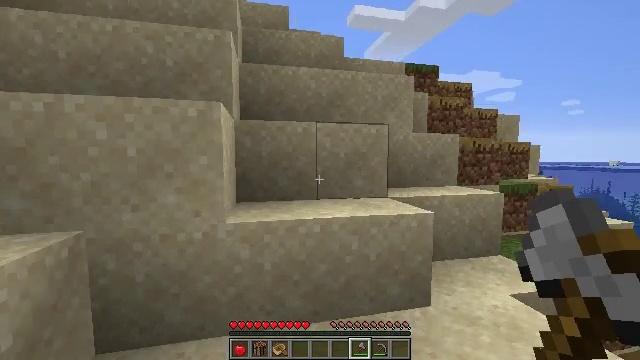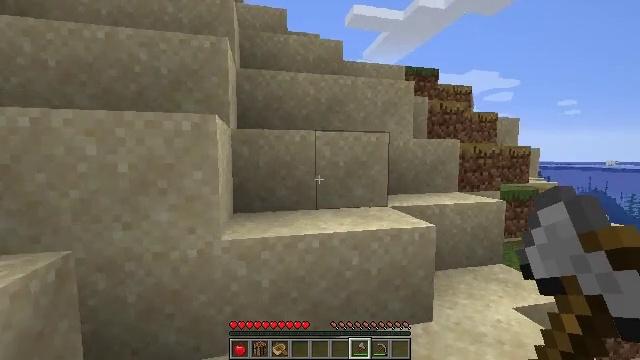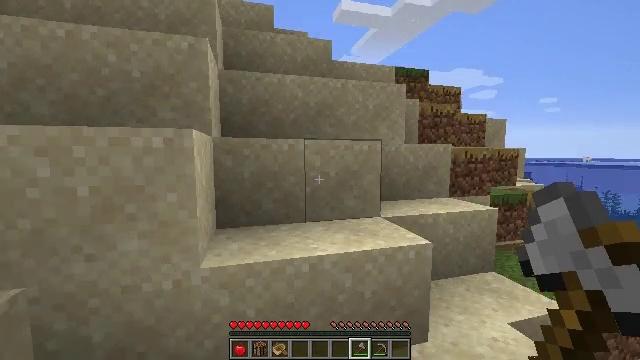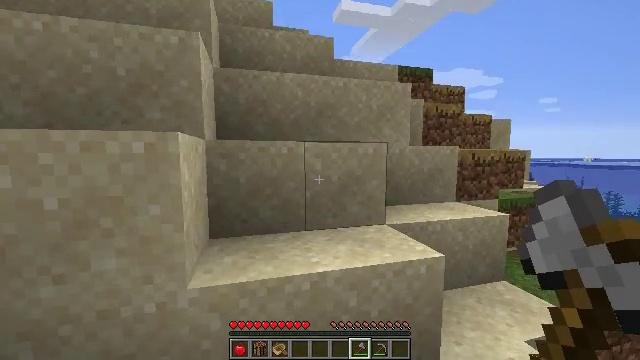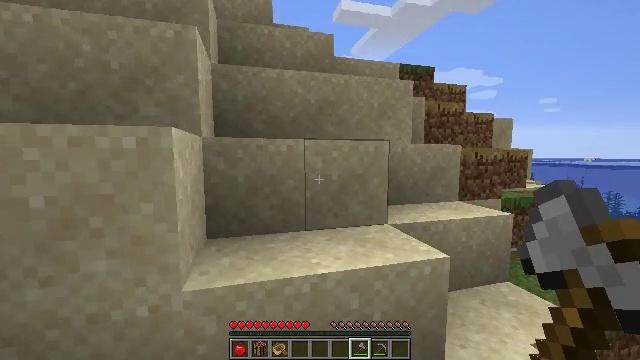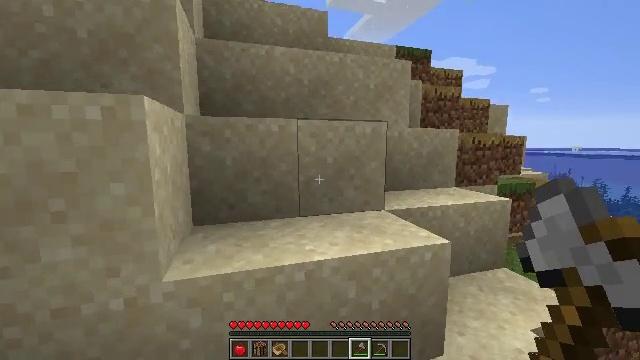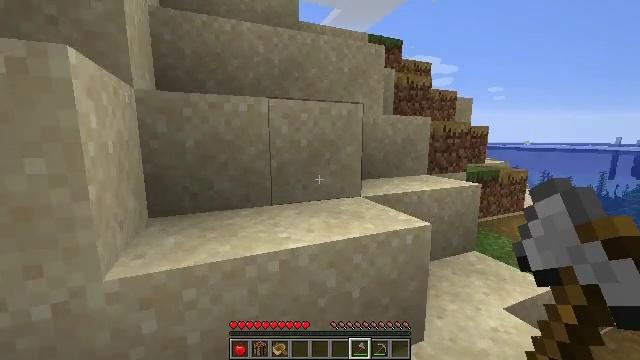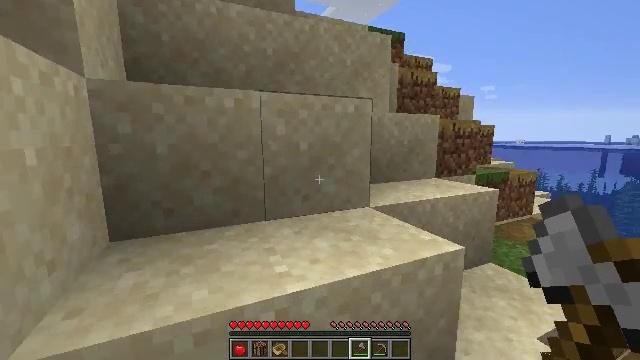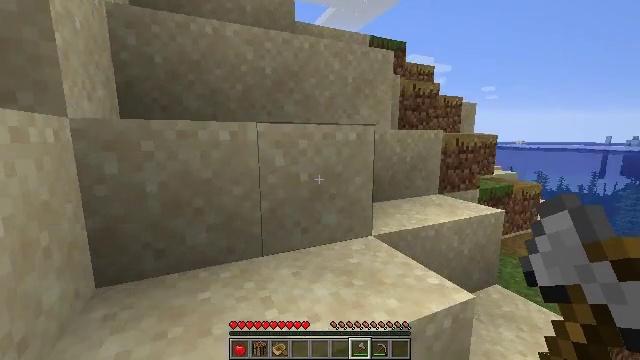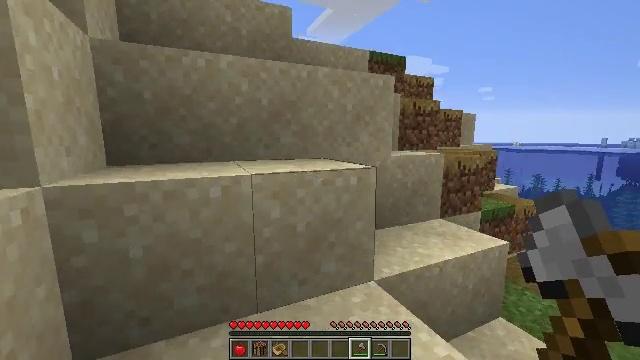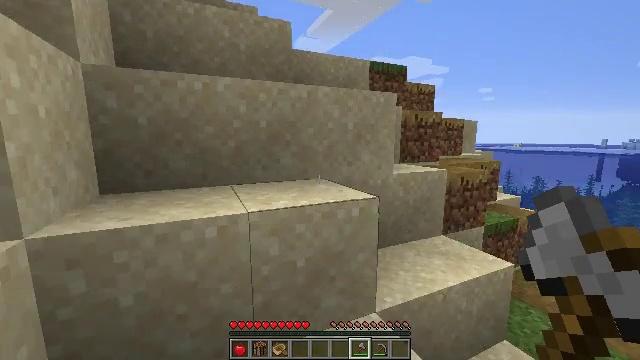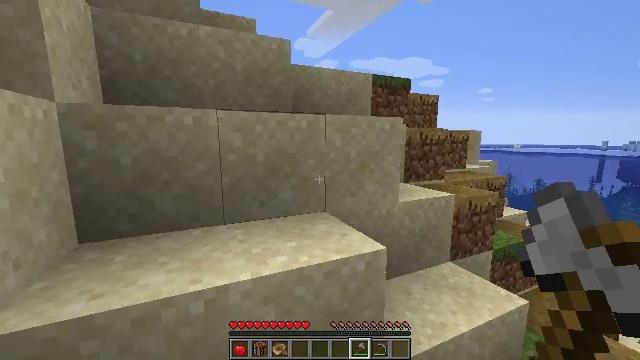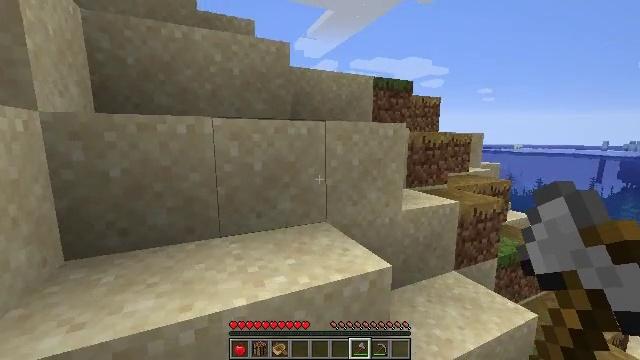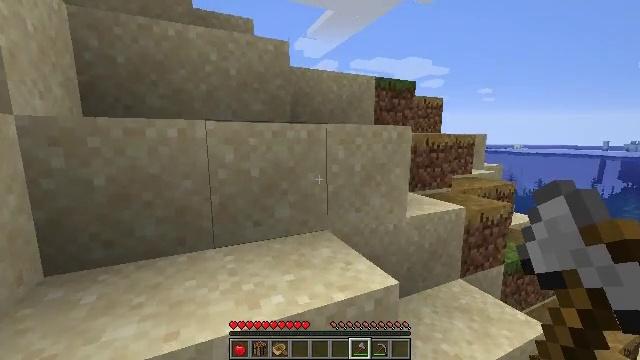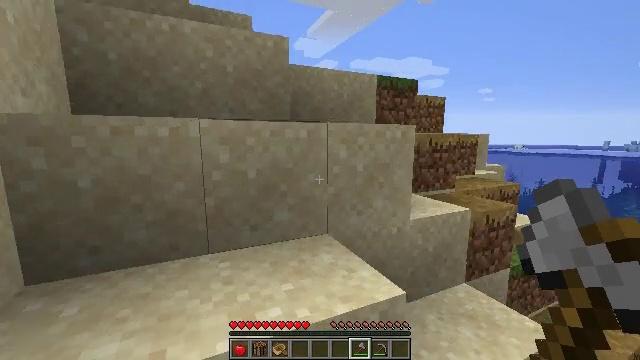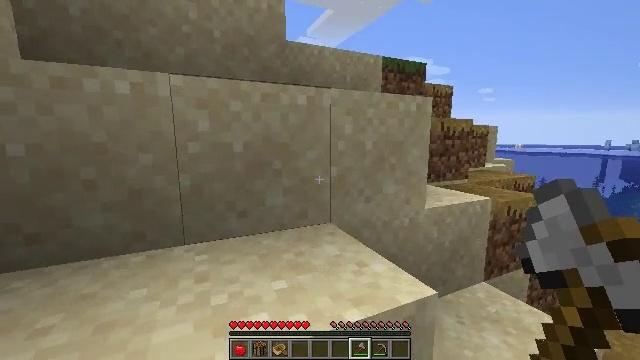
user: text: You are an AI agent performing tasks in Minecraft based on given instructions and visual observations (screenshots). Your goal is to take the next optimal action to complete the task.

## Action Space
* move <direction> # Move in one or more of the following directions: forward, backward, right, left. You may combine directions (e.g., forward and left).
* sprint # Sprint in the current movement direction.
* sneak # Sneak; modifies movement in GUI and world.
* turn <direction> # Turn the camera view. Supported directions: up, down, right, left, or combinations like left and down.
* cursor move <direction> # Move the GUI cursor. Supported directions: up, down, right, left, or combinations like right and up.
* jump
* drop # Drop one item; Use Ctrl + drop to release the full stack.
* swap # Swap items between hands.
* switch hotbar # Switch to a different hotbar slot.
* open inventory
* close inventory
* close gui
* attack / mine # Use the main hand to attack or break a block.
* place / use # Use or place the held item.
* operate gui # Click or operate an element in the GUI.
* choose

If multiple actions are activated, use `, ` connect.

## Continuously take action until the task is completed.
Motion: motion action
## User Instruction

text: Break the melon to get slices.
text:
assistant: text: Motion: move forward, jump
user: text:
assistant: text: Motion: move forward, turn right
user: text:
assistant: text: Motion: move forward
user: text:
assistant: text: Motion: move forward
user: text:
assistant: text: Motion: move forward, turn right and down
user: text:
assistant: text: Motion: move forward, turn right and down
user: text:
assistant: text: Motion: move forward, turn right
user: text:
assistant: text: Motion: move forward, jump
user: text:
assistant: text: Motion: move forward, jump
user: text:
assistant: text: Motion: move forward, jump
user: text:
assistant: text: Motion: move forward, jump
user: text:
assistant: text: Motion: move forward
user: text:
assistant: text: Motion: move forward
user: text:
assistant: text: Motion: move forward
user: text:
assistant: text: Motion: move forward
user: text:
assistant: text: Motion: move forward
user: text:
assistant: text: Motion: move forward, jump
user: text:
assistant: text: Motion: move forward, jump
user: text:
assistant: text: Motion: move forward, jump
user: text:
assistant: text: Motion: move forward, jump
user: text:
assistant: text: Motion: move forward, turn left, jump
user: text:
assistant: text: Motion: move forward, jump
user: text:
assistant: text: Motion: move forward, jump
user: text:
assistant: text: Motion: move forward
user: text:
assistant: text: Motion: move forward
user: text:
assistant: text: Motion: move forward
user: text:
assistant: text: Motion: move forward, jump
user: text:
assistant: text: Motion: move forward, jump
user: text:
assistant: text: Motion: move forward, jump
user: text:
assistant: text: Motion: move forward, jump